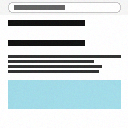
Screen state: on